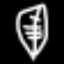
Label: leaf